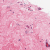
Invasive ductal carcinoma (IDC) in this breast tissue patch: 0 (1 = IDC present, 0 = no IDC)